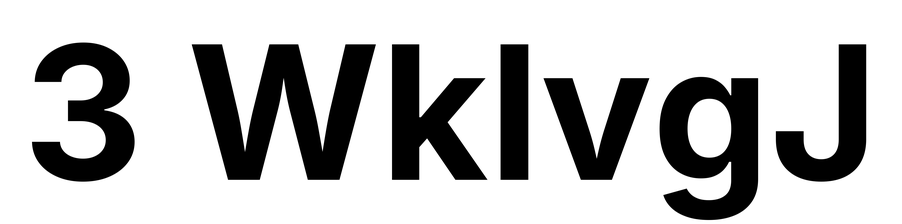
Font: Inter_Bold